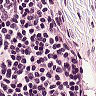
Metastatic tissue present: no